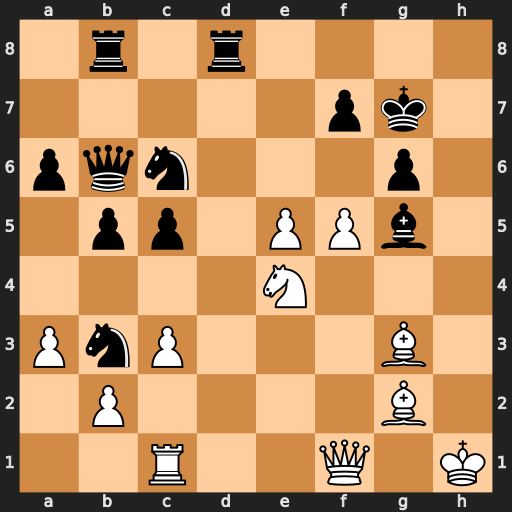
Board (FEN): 1r1r4/5pk1/pqn3p1/1pp1PPb1/4N3/PnP3B1/1P4B1/2R2Q1K
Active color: w
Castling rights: -
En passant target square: -
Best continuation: f6+ Kg8 Nxg5